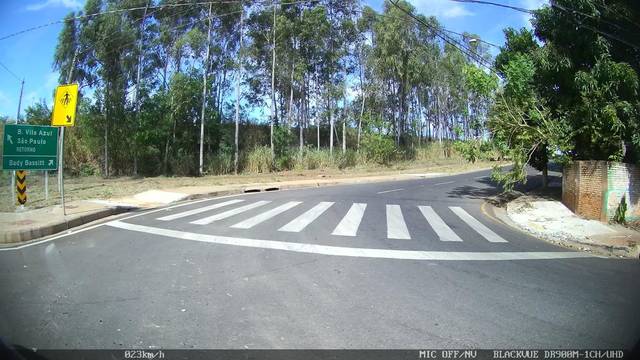
Region: Brazil
Coordinates: -20.848, -49.376